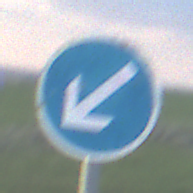
Verkehrszeichen: VorgeschriebeneVorbeifahrtLinks
Umgebung: Outdoor, Nature
Tageszeit: SunriseSunset
Wetter: PartlyCloudy
Licht: Natural
Jahreszeit: NotSpecified
Kontrast: LowContrast